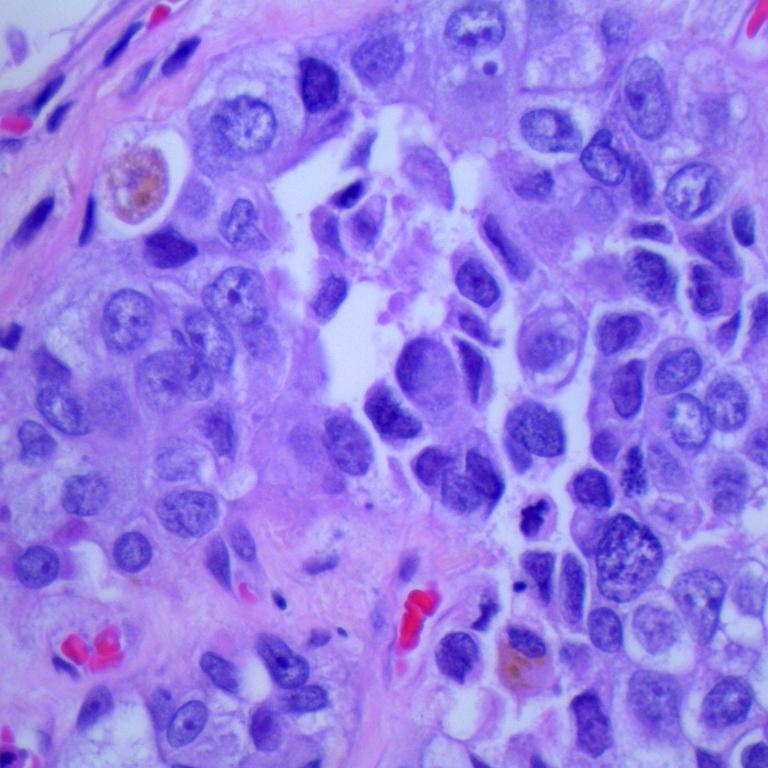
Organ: lung
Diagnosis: adenocarcinomas